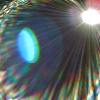
Label: sunburn